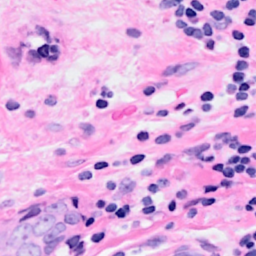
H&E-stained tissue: Breast